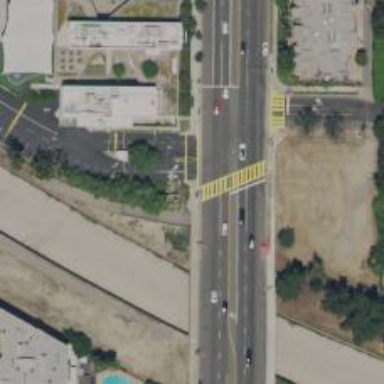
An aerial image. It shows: Footway crossing.